Question: I have been trying to achieve an effect on a webpage which I have achieved once, but I want to apply it to multiple page sections. However I'm having an issue with positioning and getting the desired animation
I'm using jQuery and the slideUp method. I have the following code;
'''
(function() {
var pageEl = $('div.first-layer');
$(document).on('scroll', function() {
pageEl.slideUp(1300, function() { $(document).off('scroll').remove(); });
});
})();
'''
This has the desired effect;

As you can see I have managed to achieve this animation once with the above code but I want to be able to apply this effect on scroll, with 3 different elements.
My idea was to attach an id/class and for each class have a different scroll event attached to it, when it reaches the desired scroll point for each class/id hide the other 2 elements.
If anyone could point in the right direction or offer some advice It would be appreciated. Been stuck on this for a while now. If you would like more information please just ask.
Thank you.
edit: I have created a JSFiddle, for you to see what I' trying to achieve;
<URL>
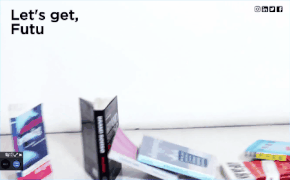
Answer: Ok, so, depending on how you want it to trigger the event you might have to play a bit more with it, right now it's extra sensitive, but here it is:
on Plunkr I have modified the sensitivity by adding a new variable that counts the scrolling. I will leave this as it is so you can see both implementation (plunker with the variable, answer without).
plunkr: <URL>
html:
'''
<!DOCTYPE html>
<html>
<head>
<script src="https://code.jquery.com/jquery-1.10.2.js"></script>
<link rel="stylesheet" href="style.css" />
<script src="script.js"></script>
</head>
<body>
<h1 style="text-align: center; font-family: helvetica;">jQuery slideUp</h1>
<div class="container" style="display: flex; align-items: center; flex-direction: column; position: relative; background: grey;">
<div id="section-one" style="height: 300px; width: 300px; background: #cc6699;">
<h1 style="text-align: center; font-family: helvetica;">Section One</h1>
</div>
<div id="section-two" style="display:none; height: 300px; width: 300px; background: #cc9966;">
<h1 style="text-align: center; font-family: helvetica;">Section Two</h1>
</div>
<div id="section-three" style="display: none; height: 300px; width: 300px; background: #6699cc;">
<h1 style="text-align: center; font-family: helvetica;">Section Three</h1>
</div>
</div>
</body>
</html>
'''
jQuery:
'''
// Code goes here
$(document).ready(function() {
var e1 = $('#section-one');
var e2 = $('#section-two');
var e3 = $('#section-three');
var sections = [e1, e2, e3];
$('.container').bind('mousewheel', function(e){scrollCheck(e);});
var scrollCheck = function(e){
if(e.originalEvent.wheelDelta /120 > 0) {
for(i= 0; i<sections.length;i++){
j=i-1;
if(sections[i].attr('display') != "none" && i > 0){
sections[i].slideUp(1300);
sections[i].attr('display', "none");
sections[j].slideDown(1300);
sections[j].attr('display', "");
return;
}
}
}
else{
for(i= 0; i<sections.length;i++){
j=i+1;
if(sections[i].attr('display') != "none" && i+1 < sections.length){
sections[i].slideUp(1300);
sections[i].attr('display', "none");
sections[j].slideDown(1300);
sections[j].attr('display', "");
return;
}
}
}
}
});
'''
there are also some packages to detect the mousewheel events, you might want to have a look at one of those.